Field crop: maize
Growth stage: 2
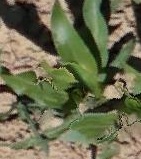
Species: maize